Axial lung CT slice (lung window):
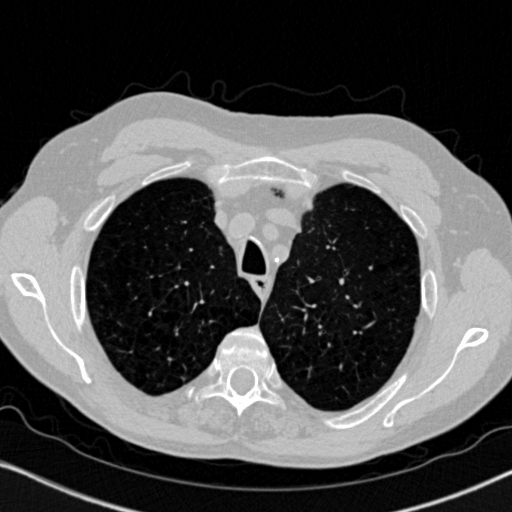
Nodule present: no